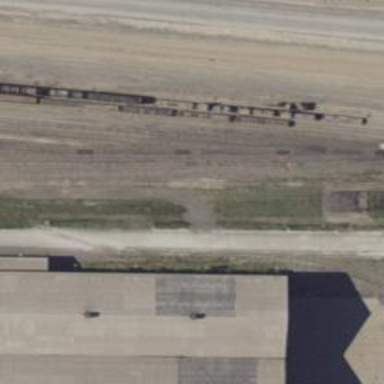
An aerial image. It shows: Railway spur service.